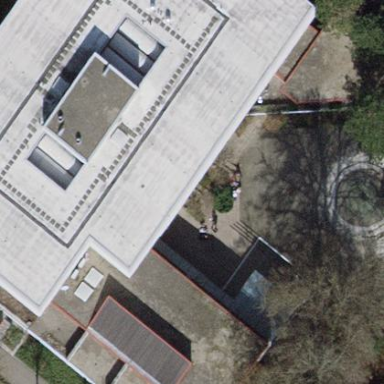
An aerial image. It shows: Office building with flat roof.